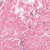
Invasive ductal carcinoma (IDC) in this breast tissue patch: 0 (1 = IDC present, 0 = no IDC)